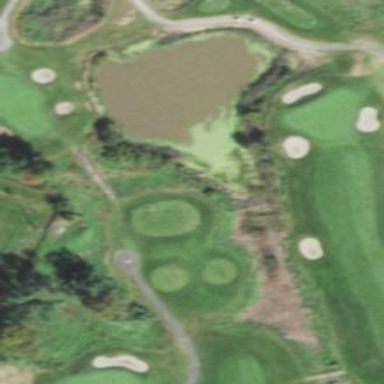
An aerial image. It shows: Scenic view of water hazard on golf course. The natural water feature adds beauty to the landscape.